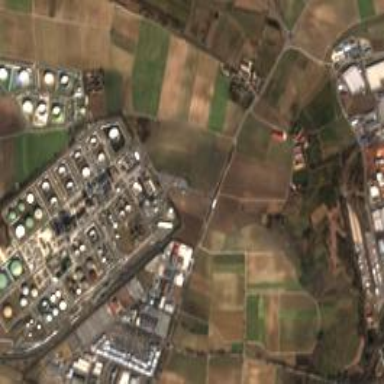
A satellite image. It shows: Industrial area with refinery.